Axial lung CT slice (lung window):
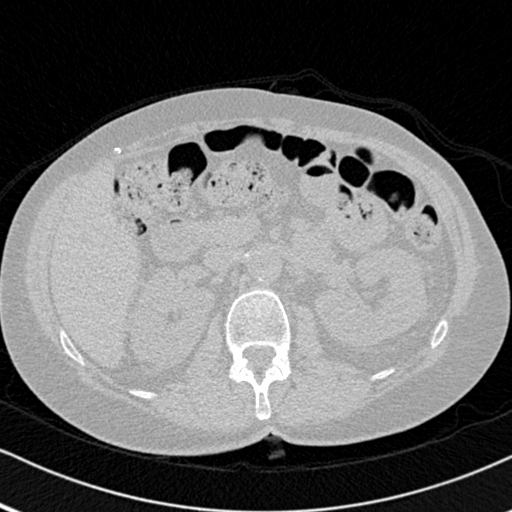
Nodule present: no